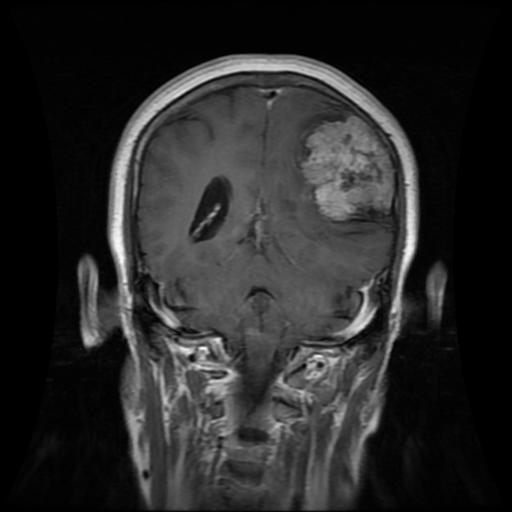
Label: meningioma